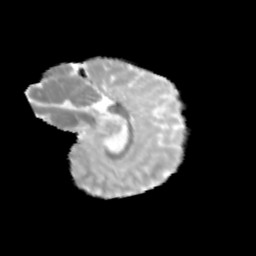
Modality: MD
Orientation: sagittal
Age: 11
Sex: male
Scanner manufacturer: siemens
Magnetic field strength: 3 T
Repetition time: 3.8 s
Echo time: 0.07 s